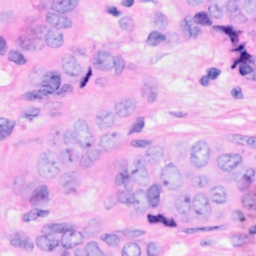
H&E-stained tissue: Breast